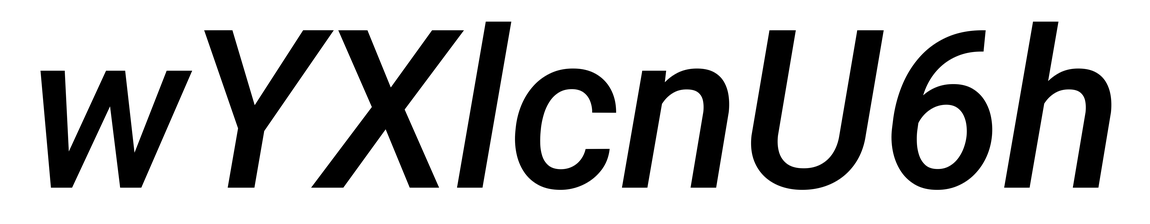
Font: Roboto-Italic_Medium_Italic